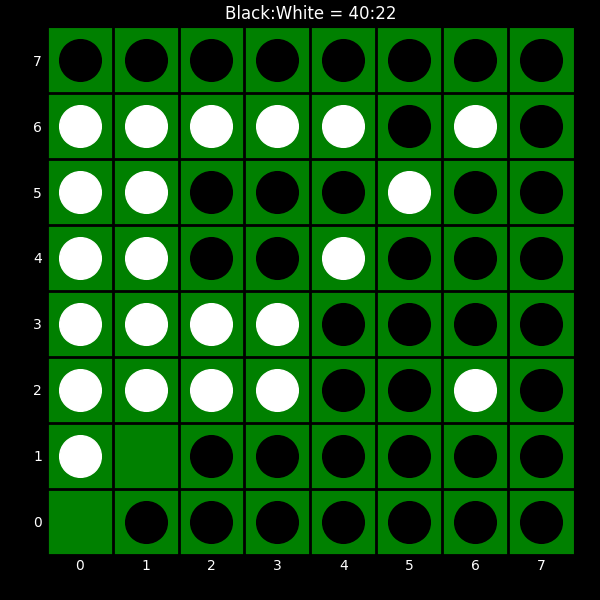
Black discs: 40
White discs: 22